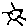
Label: sun